Question: What is the number of red dots?
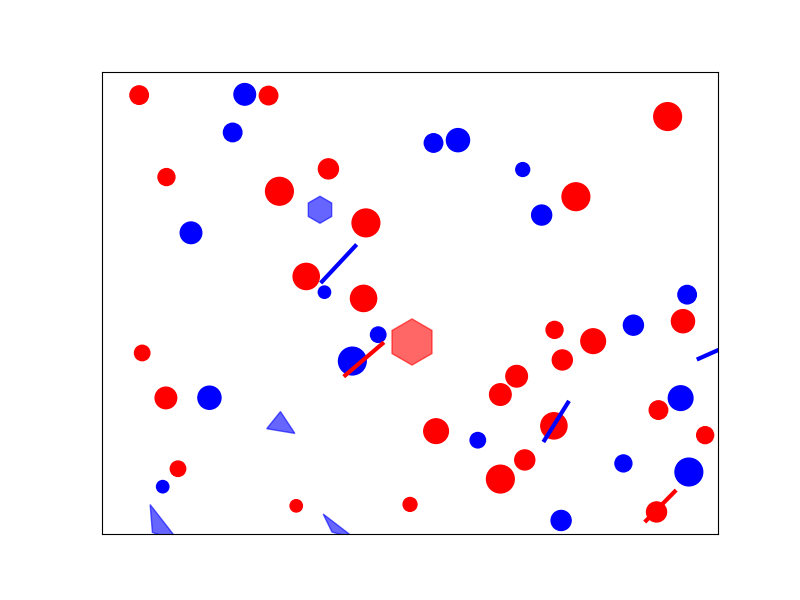
Answer: 28